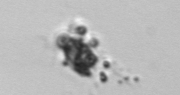
Label: detritus